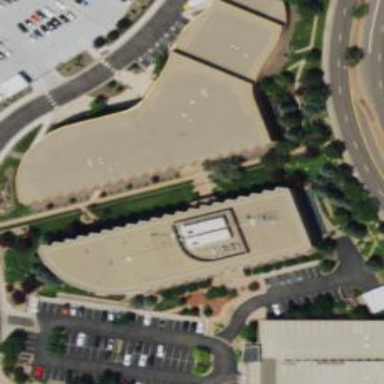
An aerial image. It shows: Government office.